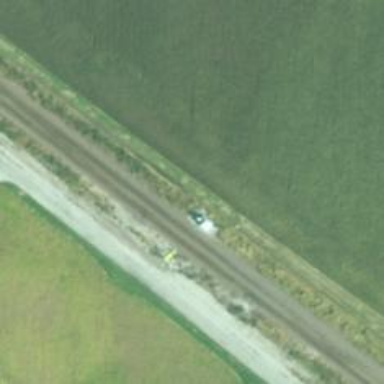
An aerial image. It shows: Railroad crossover.